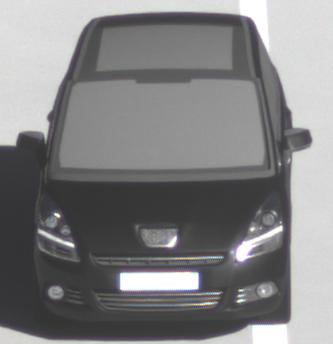
Make: Peugeot
Model: 5008 120 VTi
Detailed model: 5008 (I) Van
Model produced from: 2009/10
Model produced until: 2011/07
Doors: 5
Color: black
Road condition: dry road
Daytime: morning or afternoon
Contrast: high contrast